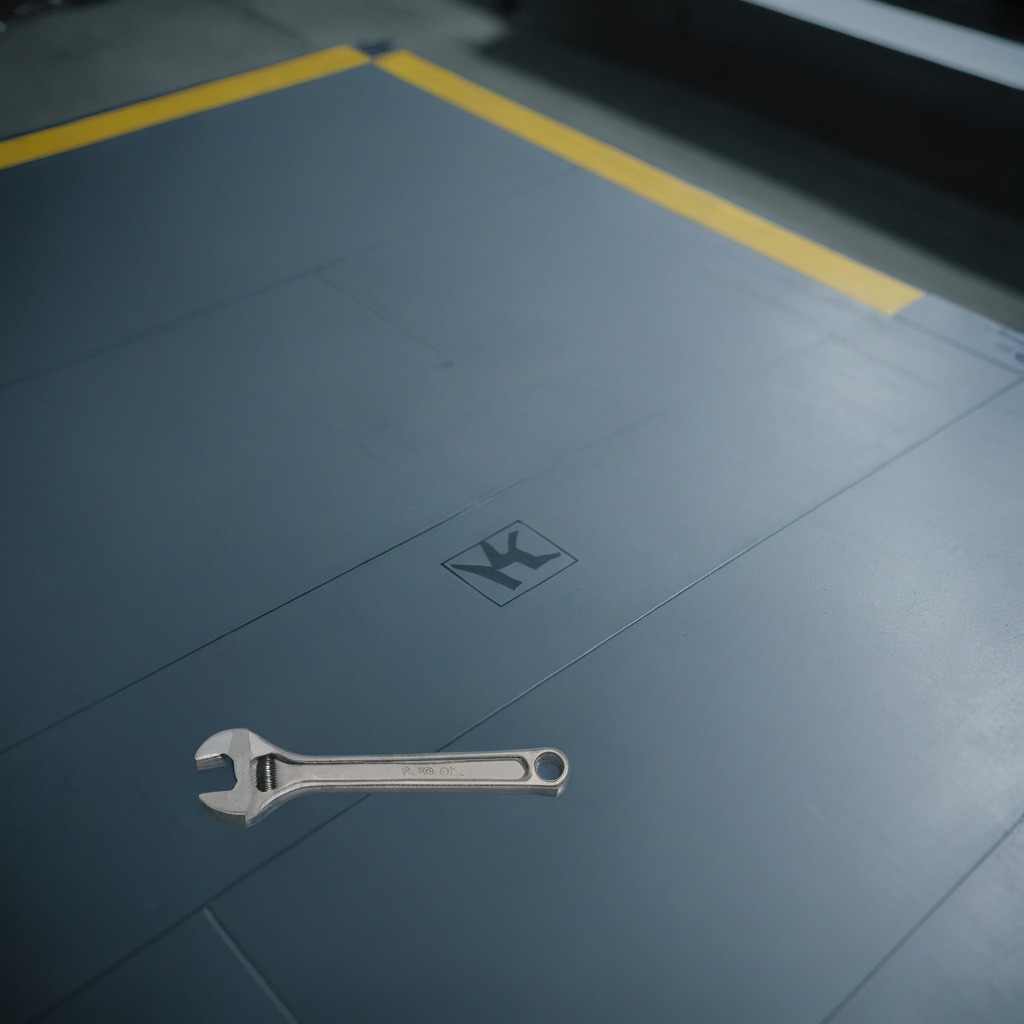
A wrench is lying on the toolbox surface in an airplane hangar workshop.